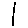
Label: line